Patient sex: F
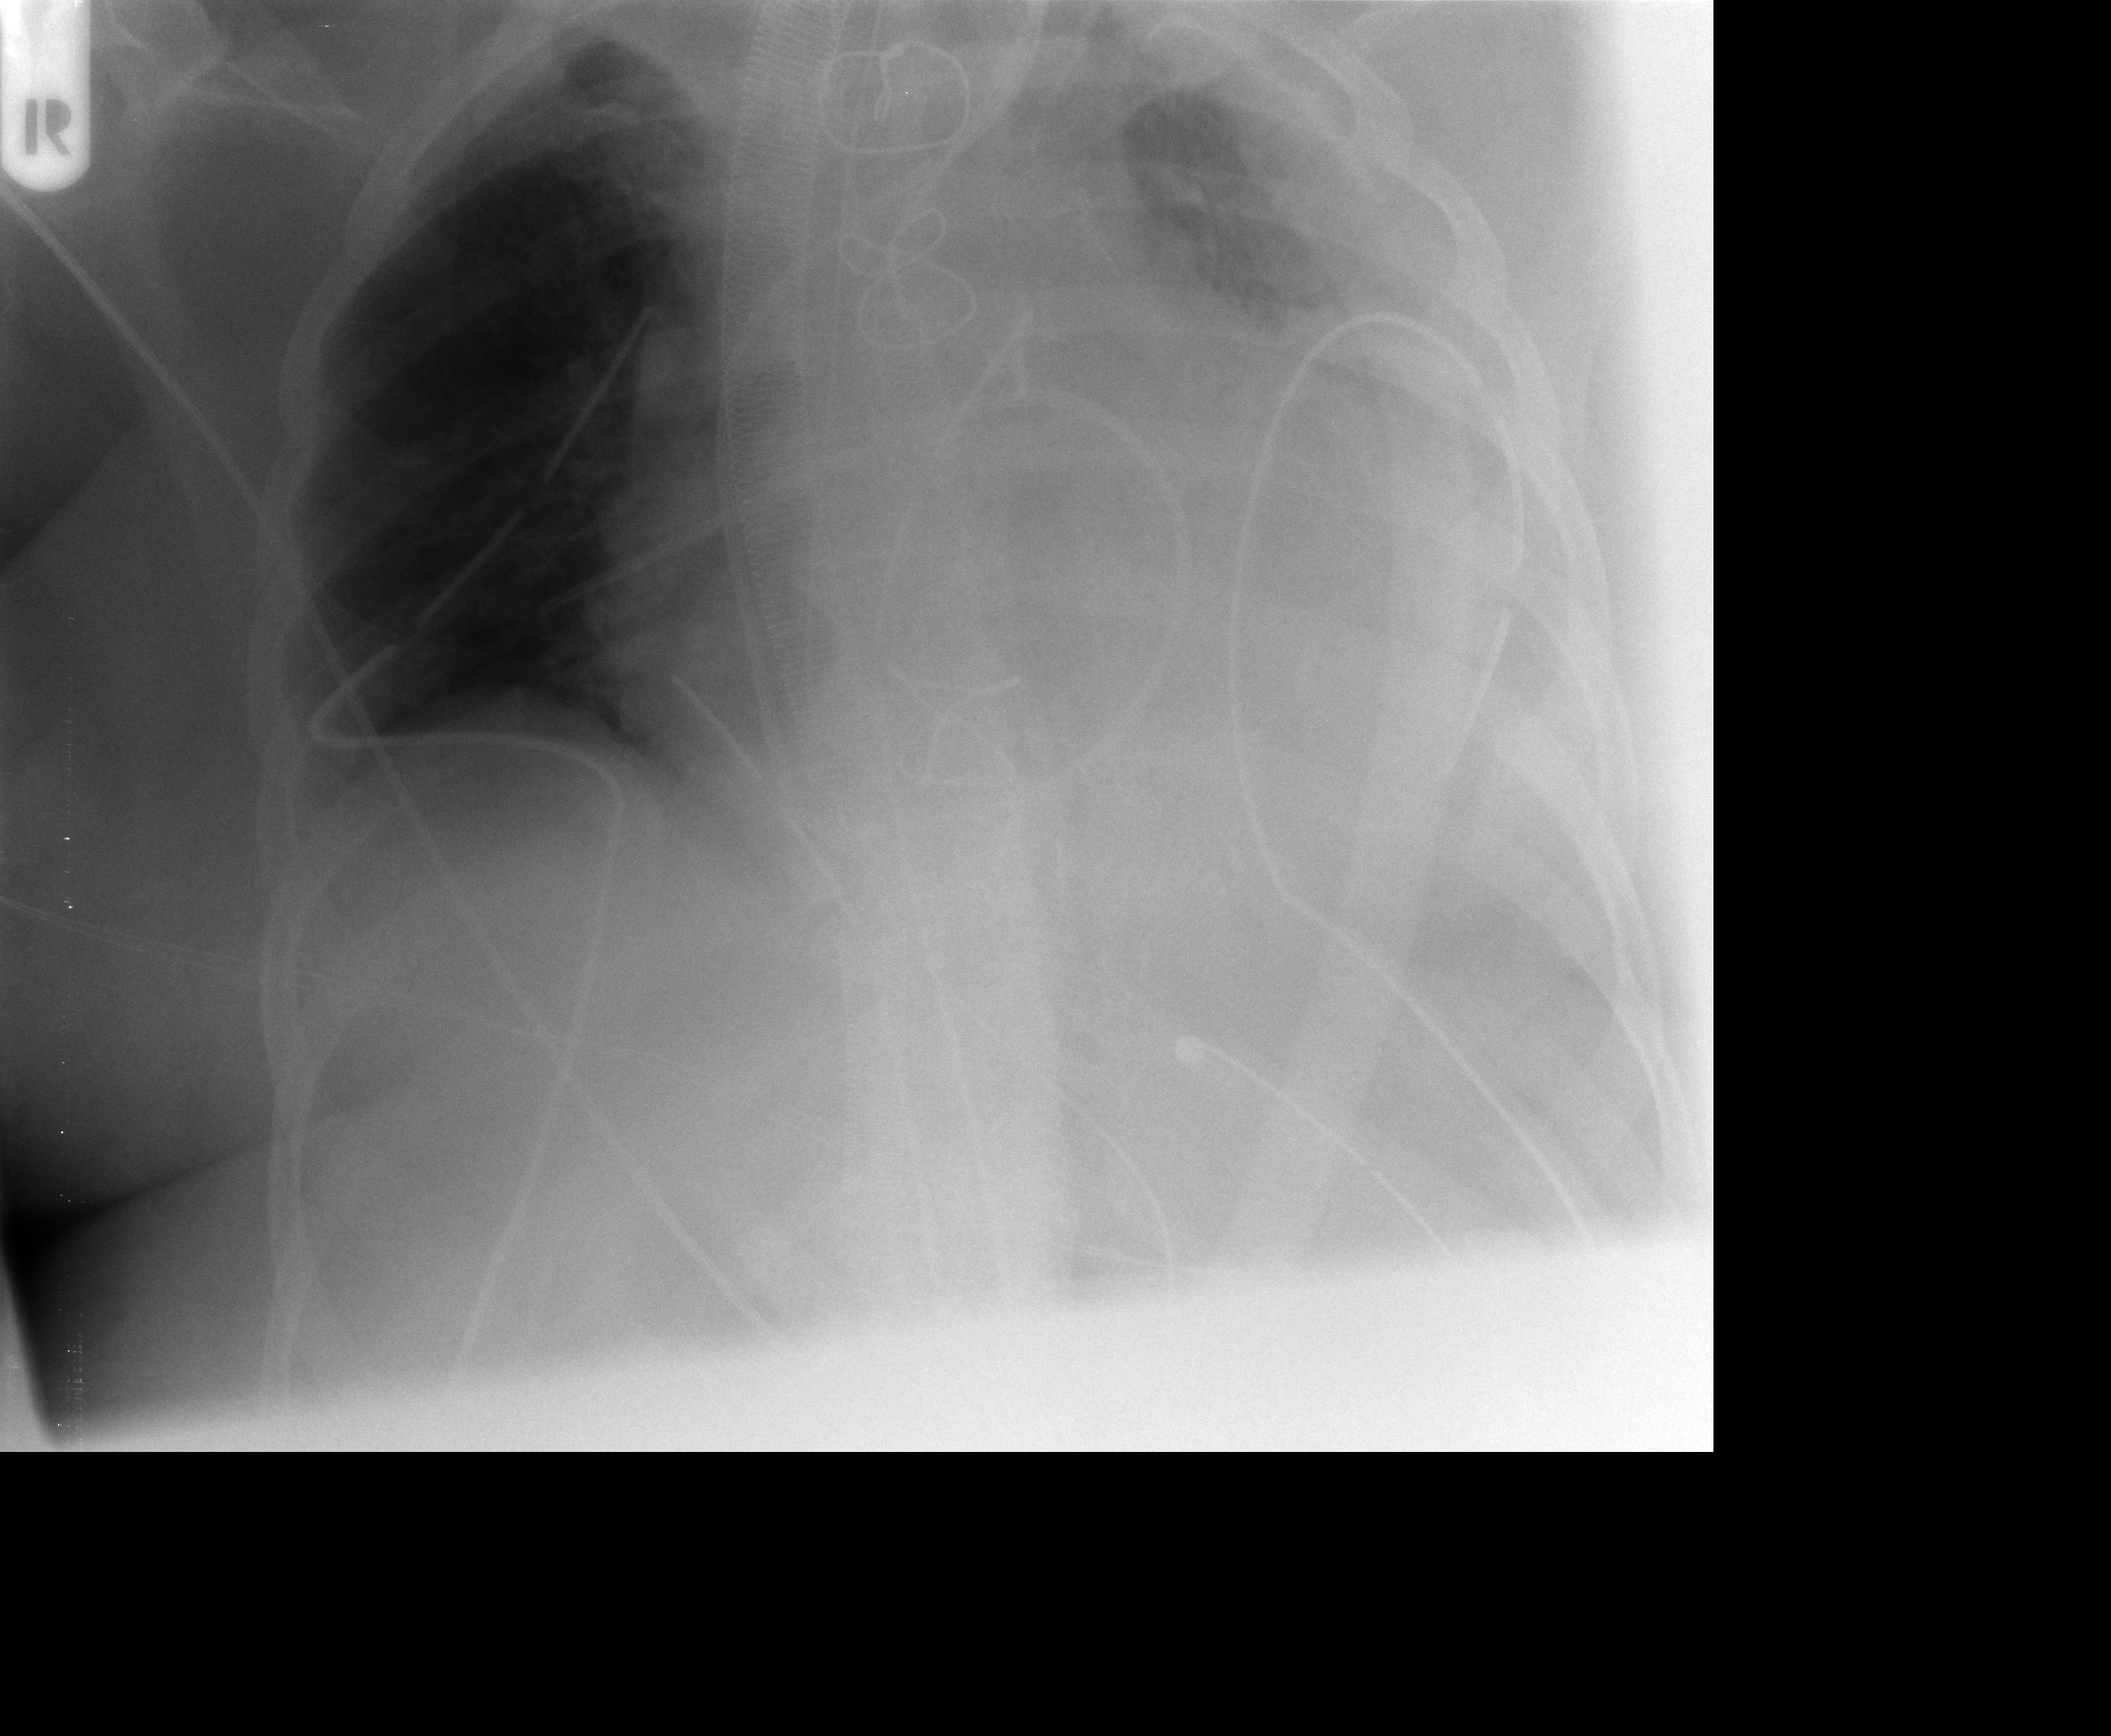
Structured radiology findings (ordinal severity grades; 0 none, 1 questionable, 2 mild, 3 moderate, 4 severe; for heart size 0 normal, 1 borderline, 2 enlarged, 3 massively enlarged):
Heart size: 2
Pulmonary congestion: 0
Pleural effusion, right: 1
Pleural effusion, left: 2
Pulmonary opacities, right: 0
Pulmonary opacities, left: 0
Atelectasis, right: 2
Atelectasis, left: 2